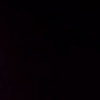
Label: space